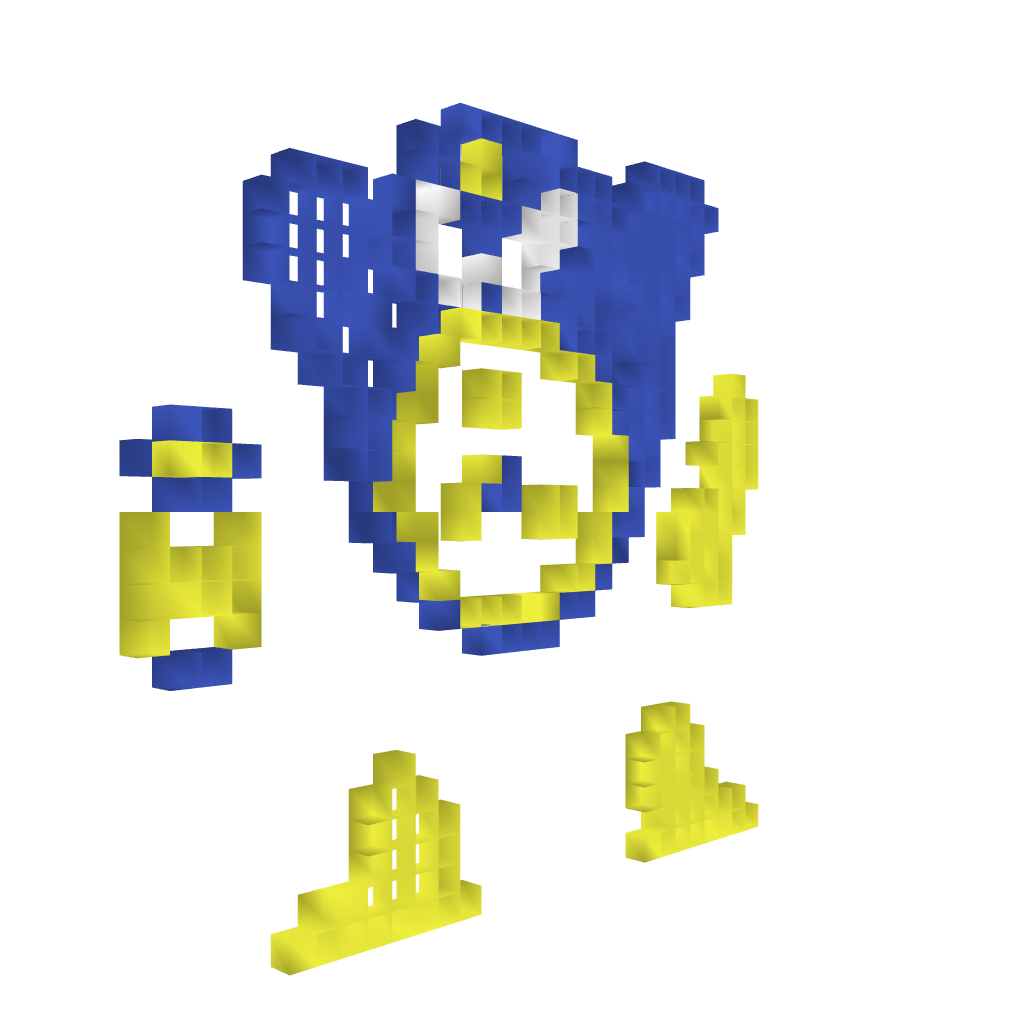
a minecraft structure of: Airman (ErnieCIII) bad low quality